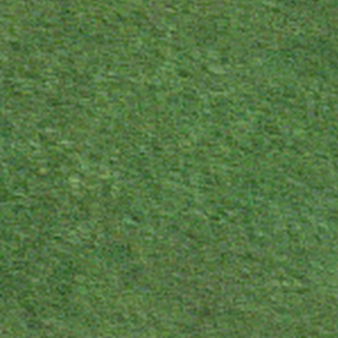
Label: other